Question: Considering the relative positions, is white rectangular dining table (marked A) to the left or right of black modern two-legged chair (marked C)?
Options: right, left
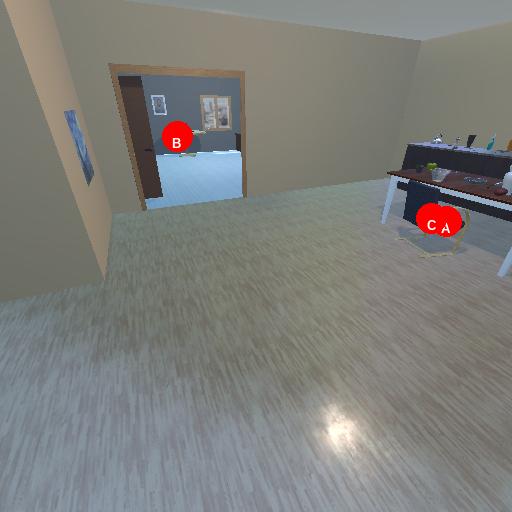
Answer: right